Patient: sex M, age 67
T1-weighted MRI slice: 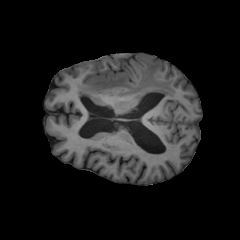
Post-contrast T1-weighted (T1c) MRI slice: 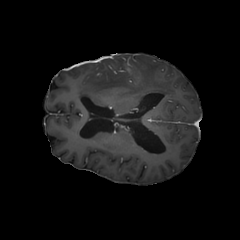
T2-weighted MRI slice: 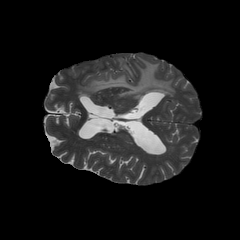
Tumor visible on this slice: yes
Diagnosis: Glioblastoma, IDH-wildtype
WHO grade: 4